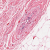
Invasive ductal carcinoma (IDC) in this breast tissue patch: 0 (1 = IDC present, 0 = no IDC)